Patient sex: M
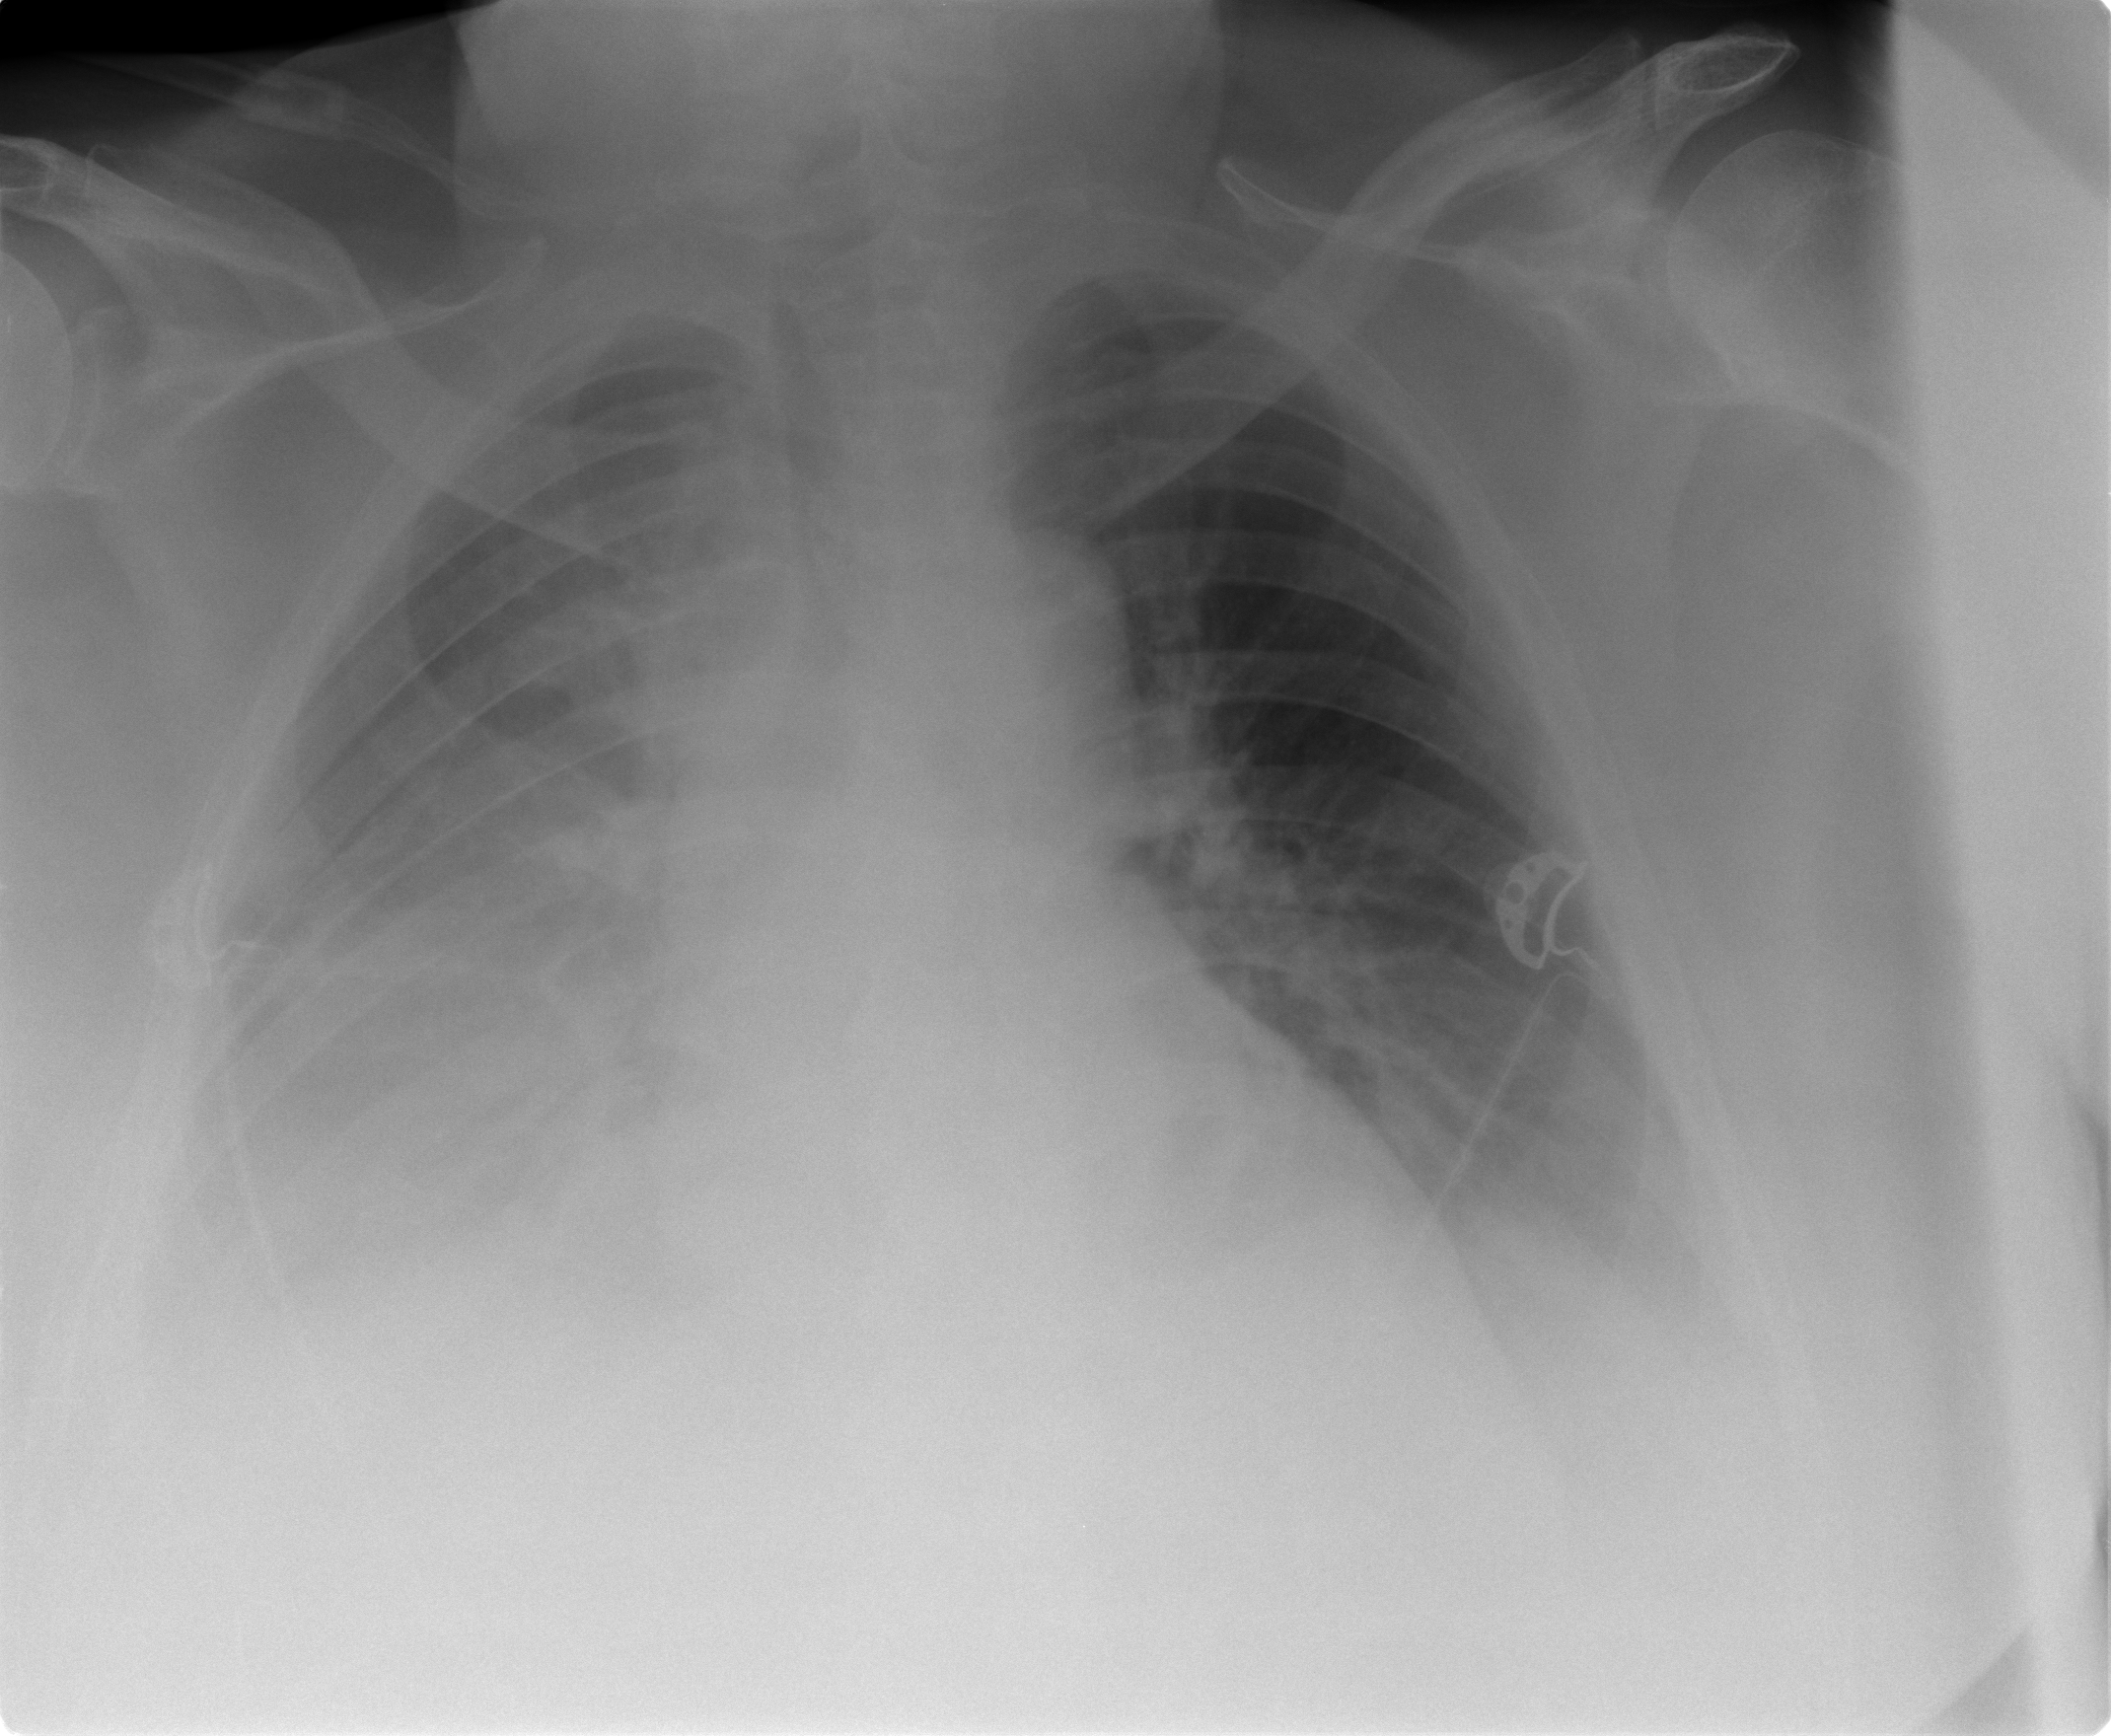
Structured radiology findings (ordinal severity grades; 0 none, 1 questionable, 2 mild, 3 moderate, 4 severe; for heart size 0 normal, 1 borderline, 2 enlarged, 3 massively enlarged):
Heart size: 0
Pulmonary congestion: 2
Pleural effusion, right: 3
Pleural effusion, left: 2
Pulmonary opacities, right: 0
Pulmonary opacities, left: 0
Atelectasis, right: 3
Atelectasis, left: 2